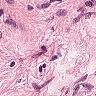
Metastatic tissue present: no